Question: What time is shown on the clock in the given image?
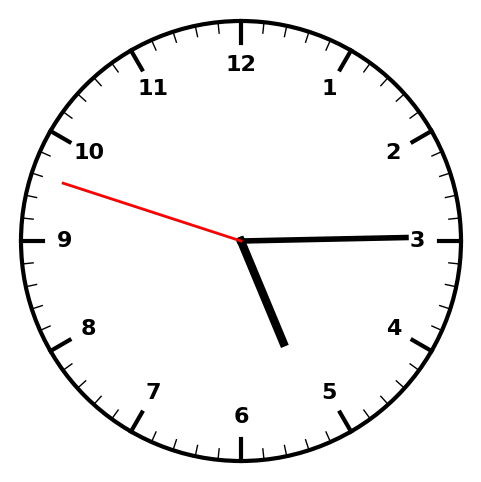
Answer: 05:14:48